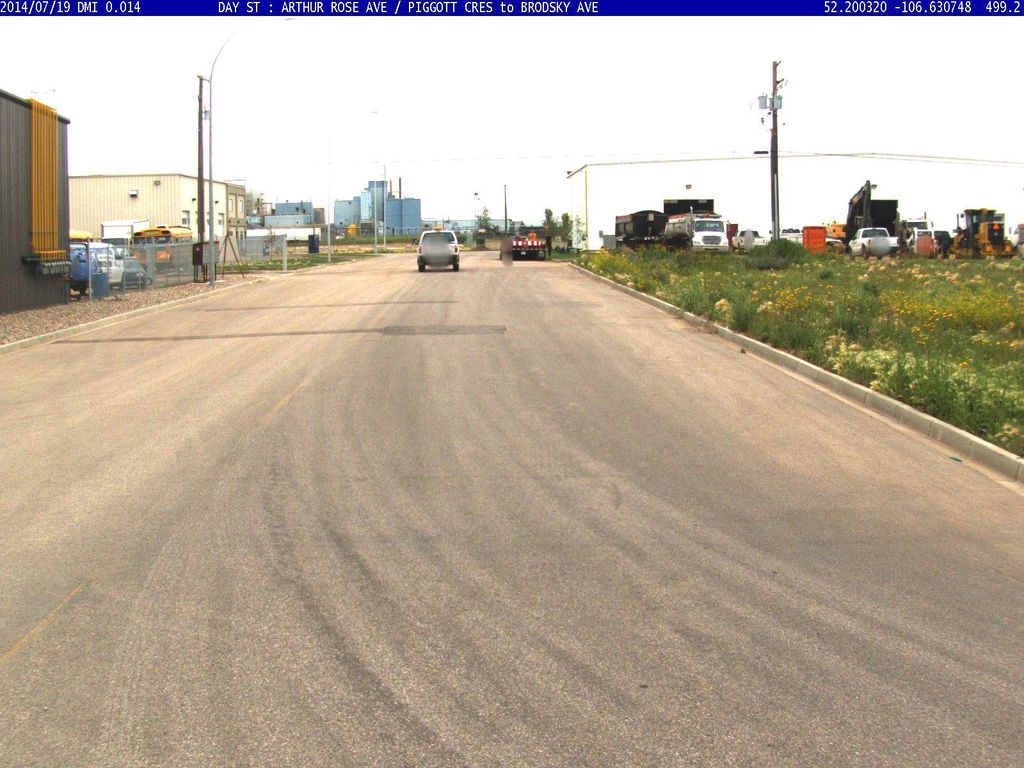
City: saskatoon